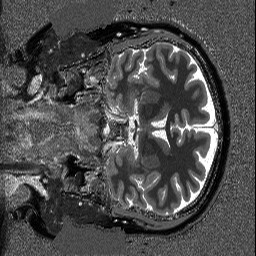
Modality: T1map
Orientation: coronal
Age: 47
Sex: female
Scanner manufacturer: siemens
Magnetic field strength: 3 T
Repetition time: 5 s
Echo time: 0.00298 s